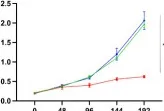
Cell viability of GBC-SD and NOZ cells expressing BRCA1 p. Arg1325Lys and ERBB3 p. Gly337Arg mutation. (A) GBC-SD cells expressing BRCA1 wild type (wt) or BRCA1 p. Arg1325Lys (mut) or both BRCA1 p. Arg1325Lys (mut) and ERBB3 p. Gly337Arg (mut) responded to olaparib (20 muM) over 192 h.
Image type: pathology (immunostaining)